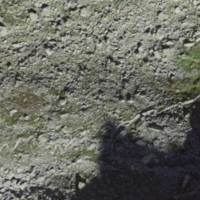
EUNIS habitat code: 48
Species observed at this site:
Geum montanum